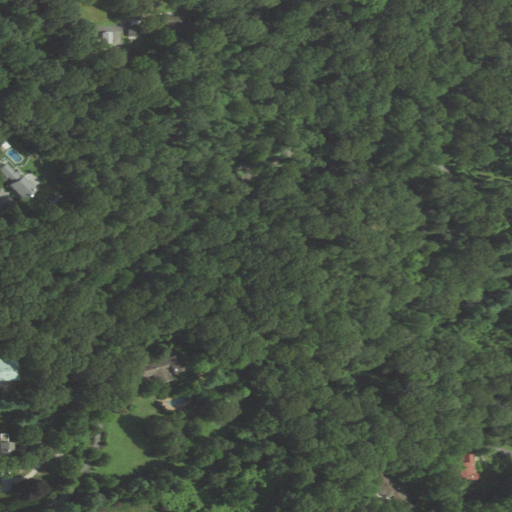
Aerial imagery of cape in New York named Cove Neck containing deciduous forest, mixed forest, open development, and shrub